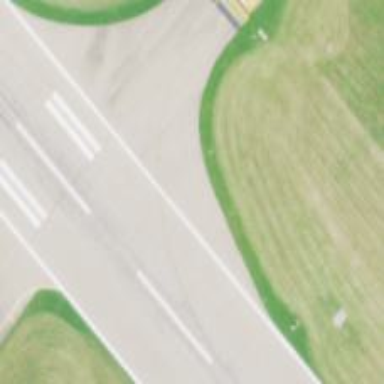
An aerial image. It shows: View of taxiway at the airport.